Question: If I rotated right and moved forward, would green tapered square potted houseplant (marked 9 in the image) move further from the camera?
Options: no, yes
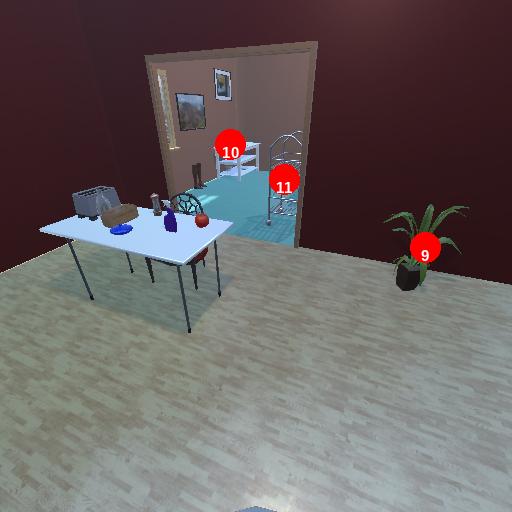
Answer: no